Question: I use 'ggeffects::ggemmeans()' to get predictions for a model. The output of 'ggemmeans()' is of class '"ggeffects"', and there's a 'plot()' method for quickly visualizing the prediction. Although the resulted visualization is a 'ggplot' object, I can't customize the labels of the x axis ticks.
## Example
'''
library(emmeans)
library(ggeffects)
#> Warning: package 'ggeffects' was built under R version 4.0.4
library(ggplot2)
my_model <- lm(mpg ~ factor(am), mtcars)
my_ggemmeans <- ggemmeans(my_model, terms = "am")
p <- plot(my_ggemmeans)
p
'''

<URL>
## Problem
'1''0'
Although 'p' is a ggplot object:
'''
> is.ggplot(p)
[1] TRUE
'''
I can't use 'scale_x_discrete()'. For example:
'''
p +
scale_x_discrete(labels = c("manual", "automatic"))
'''
Returns the following warning:
> Scale for 'x' is already present. Adding another scale for 'x', which will replace the existing scale.
and the undesired plot:
<URL>
What happened to the x axis tick labels?
: how can I operate on 'p' to replace the x axis tick labels?
---
EDIT
---
@Ronak's answer below suggests to rely on 'scale_x_continuous()' and supply both 'breaks' and 'labels' arguments. However, this solution lacks "specificity". We can't pass a named vector to 'labels' argument in 'scale_x_continuous()' the way we can with 'scale_x_discrete()' (<URL>. This means that the code
'''
p + scale_x_continuous(breaks = c(0, 1), labels = c('1' = "number one", '0' = "number zero"))
'''
Gives mismatched labels:
<URL>
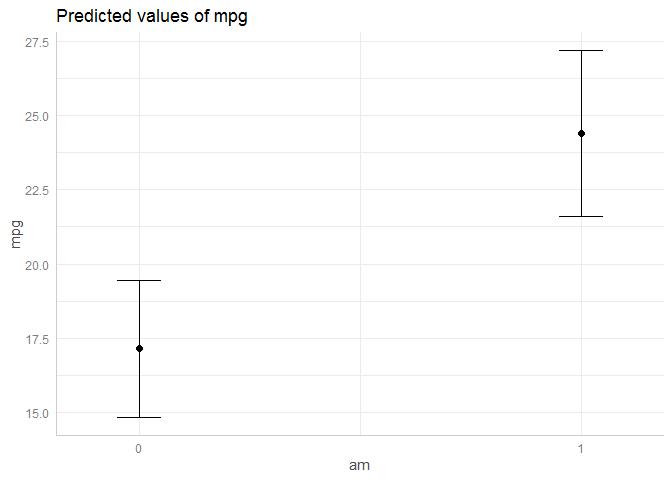
Answer: Use 'scale_x_continuous' :
'''
p + scale_x_continuous(breaks = c(0, 1), labels = c("manual", "automatic"))
'''
<URL>
It still gives the message that it is replacing the previous scale with the new one.